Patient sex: M
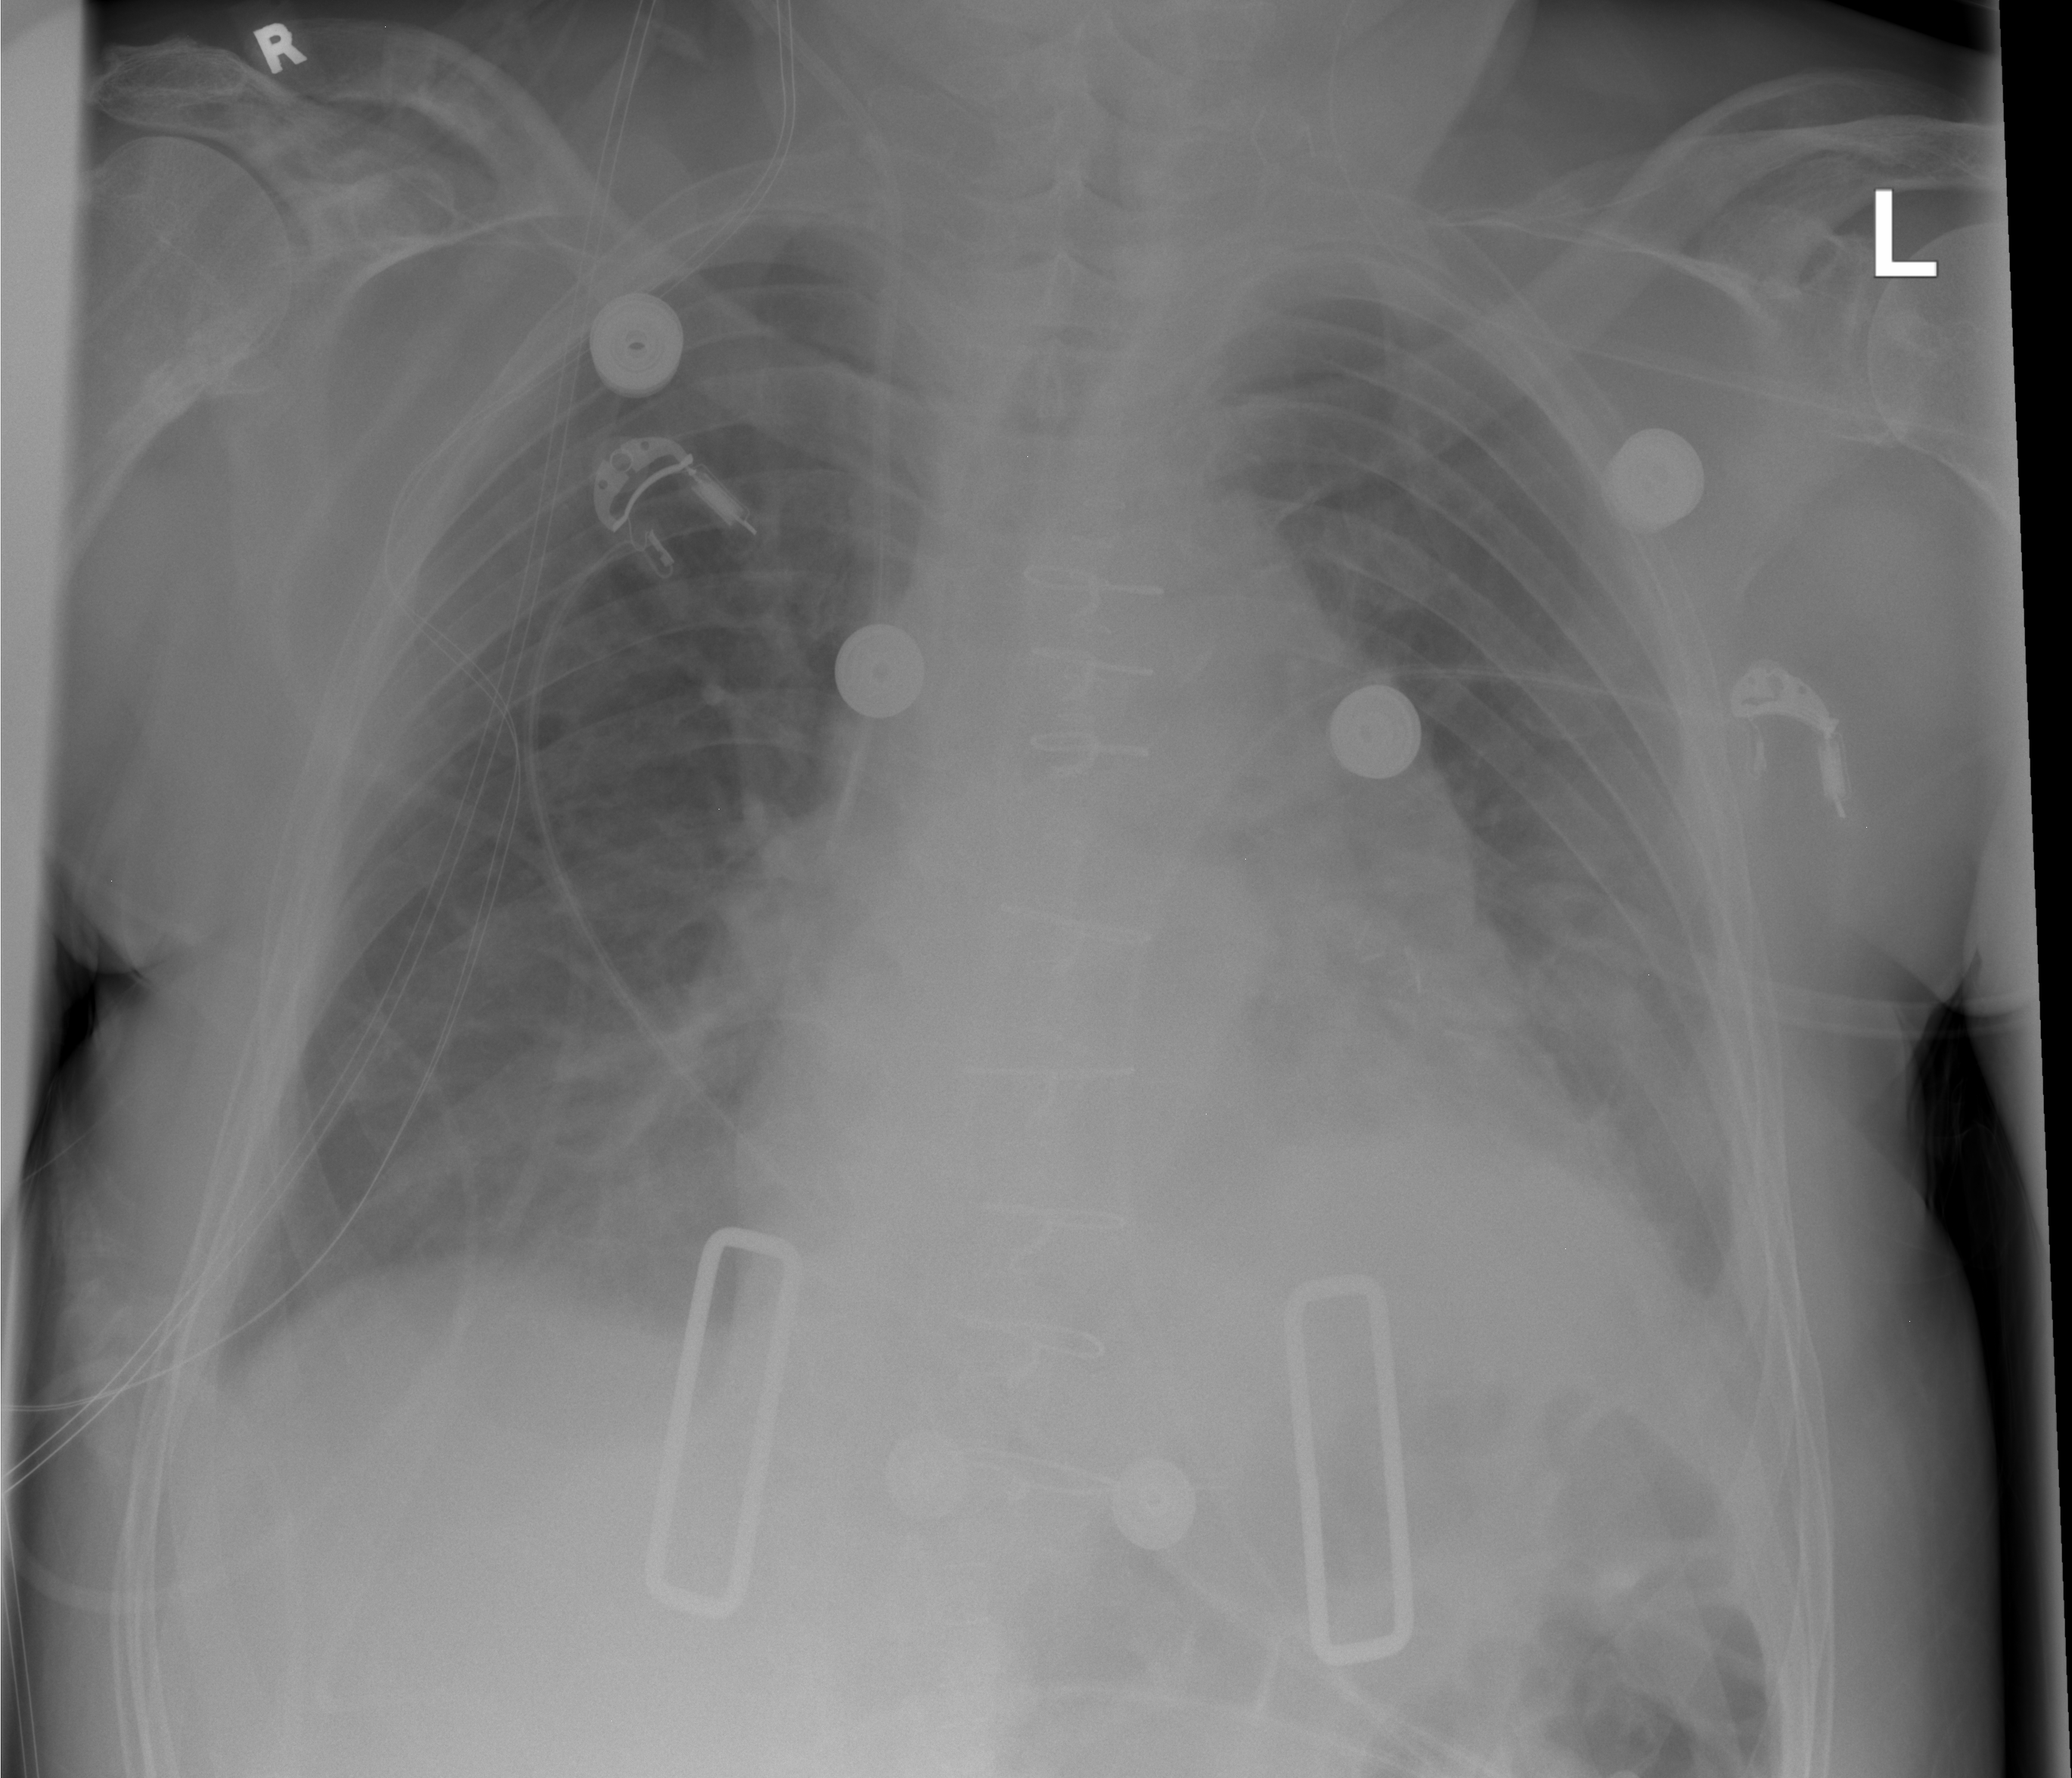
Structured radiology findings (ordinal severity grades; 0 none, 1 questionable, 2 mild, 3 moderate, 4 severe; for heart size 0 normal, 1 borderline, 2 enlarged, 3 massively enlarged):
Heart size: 0
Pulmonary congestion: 0
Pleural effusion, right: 0
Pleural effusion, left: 2
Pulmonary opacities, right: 0
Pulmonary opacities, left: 0
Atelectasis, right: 2
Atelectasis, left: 2